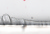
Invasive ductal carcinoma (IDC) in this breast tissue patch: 0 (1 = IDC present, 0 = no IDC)